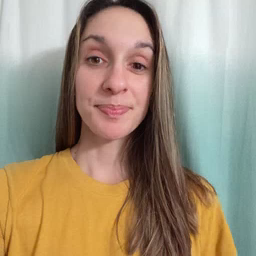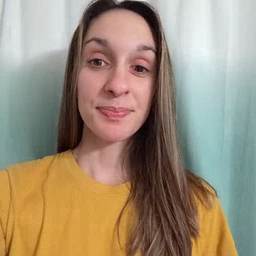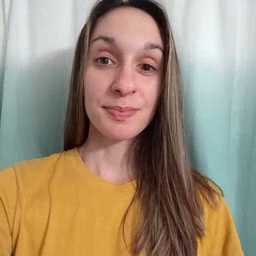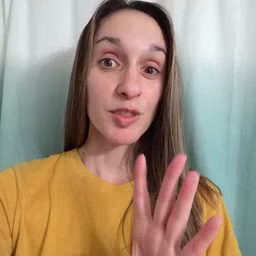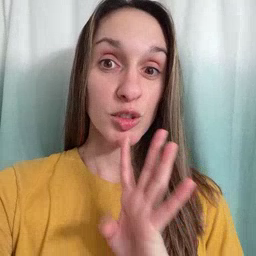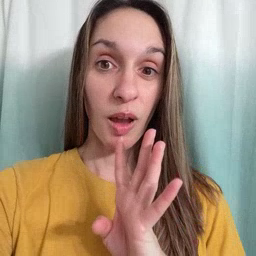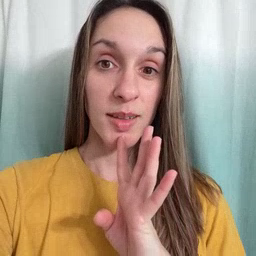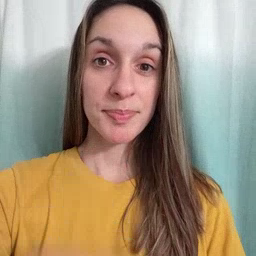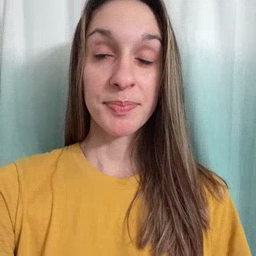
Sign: talk